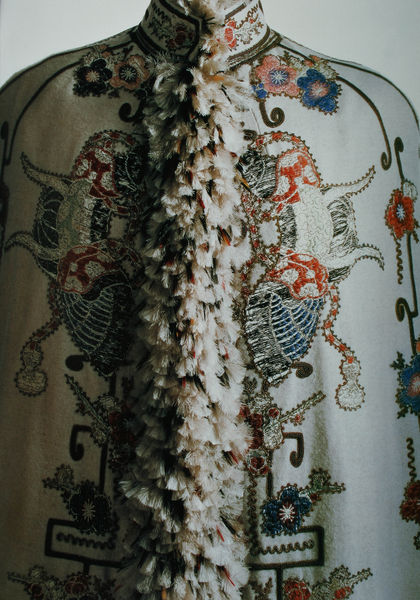
Titel: Visite (Detail)
Standort: Kyoto (Japan)
Institution: Kyoto Costume Institute
Schlagwörter: blau, blätter, mann, umhang, weiß, blume, blumen, bunt, kleid, schwarz, boa, federboa, rot, schal, tiere, muster, ornament, jacke, federn, kleidung, kragen, pelz, schale, bestickt, gewand, kostüm, mantel, stickerei, stoffe, pflanzen, borte, ranken, fell, farbig, leiste, figuren, krieg, blue, red, white, dress, handarbeit, detail, symmetrie, floral, ornamente, verzierung, foto, bayern, asien, helm, stehkragen, herrscher, ranke, ornamental, tracht, oberteil, leder, costume, hörner, stickereien, stickerein, gestickt, cape, fabric, verschluss, blühten, folklore, cloth, ärmellos, lederjacke, genäht, blühte, ranlen, elaborate, bestickz, schliessen, embroidery, federnj, manzel, näehen, otnament, pictoral, traditional